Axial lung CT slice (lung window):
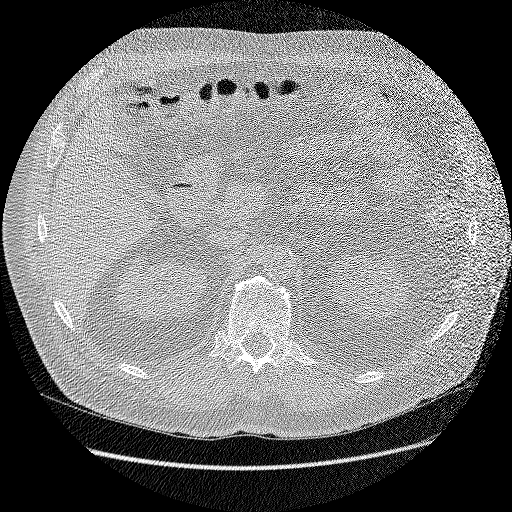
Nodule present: no